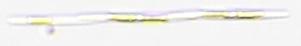
Label: Pseudo-nitzschia